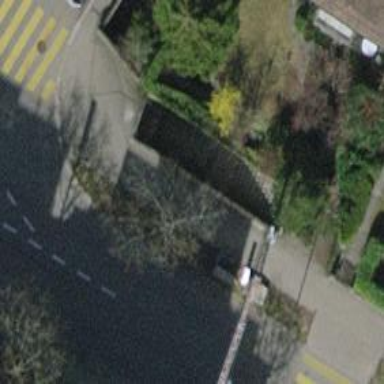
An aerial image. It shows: Set of steps on the road.